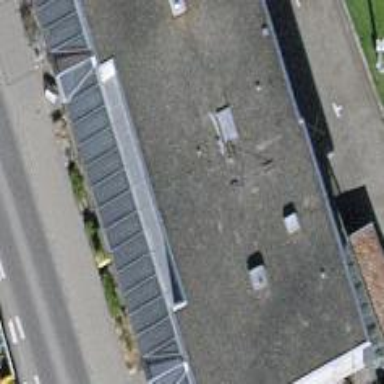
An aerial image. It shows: Cafe.